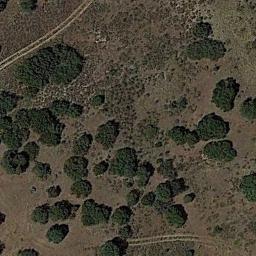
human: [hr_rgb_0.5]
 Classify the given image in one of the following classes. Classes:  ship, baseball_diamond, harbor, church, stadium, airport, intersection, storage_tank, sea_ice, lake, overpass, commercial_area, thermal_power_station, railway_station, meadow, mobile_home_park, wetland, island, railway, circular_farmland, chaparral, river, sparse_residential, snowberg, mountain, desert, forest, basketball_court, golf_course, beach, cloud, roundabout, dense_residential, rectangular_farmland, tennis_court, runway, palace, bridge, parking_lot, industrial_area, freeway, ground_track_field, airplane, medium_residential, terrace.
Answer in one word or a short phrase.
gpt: chaparral